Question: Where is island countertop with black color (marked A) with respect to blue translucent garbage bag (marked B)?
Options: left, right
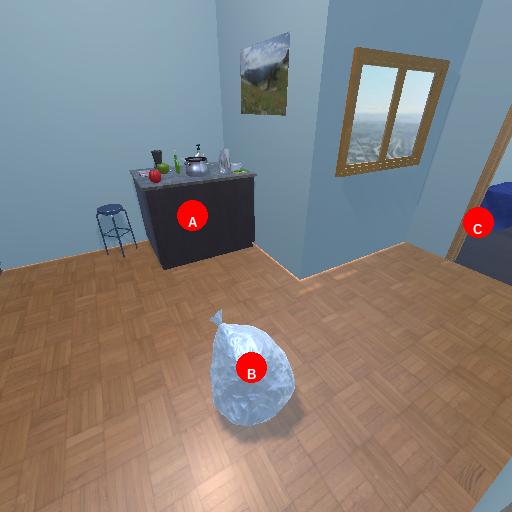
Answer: left